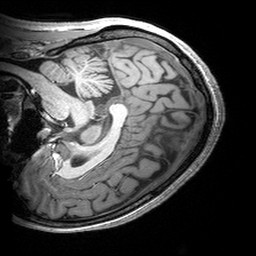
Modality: T1w
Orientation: sagittal
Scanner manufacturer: siemens
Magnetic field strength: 3 T
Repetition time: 2.53 s
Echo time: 0.00299 s